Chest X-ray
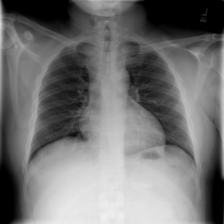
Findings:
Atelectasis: negative
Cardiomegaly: negative
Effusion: negative
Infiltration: negative
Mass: negative
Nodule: negative
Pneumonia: negative
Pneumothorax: negative
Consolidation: negative
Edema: negative
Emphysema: negative
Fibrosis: negative
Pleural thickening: negative
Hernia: negative